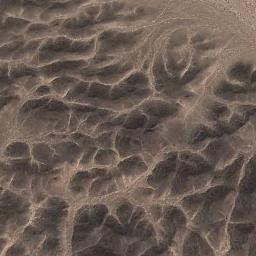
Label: mountain